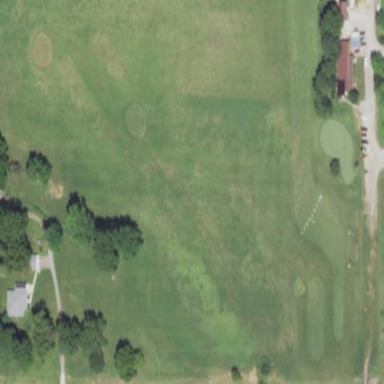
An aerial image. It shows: Grassy area designated for driving range golf.